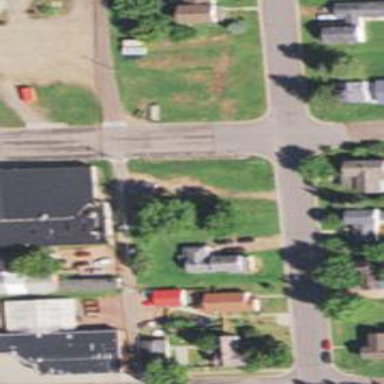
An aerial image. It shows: Alley classified as service road.